Question: I copied CSS code for bs-example from the Bootstrap 3.0.3 docs site. I'm kind of a beginner with CSS, so if anyone could explain me this I would be thankful.
The following code:
'''
/* Echo out a label for the example */
.bs-example:after {
content: "Example";
position: absolute;
top: 15px;
left: 15px;
font-size: 12px;
font-weight: bold;
color: #bbb;
text-transform: uppercase;
letter-spacing: 1px;
}
'''
It works as expected,

but I would like the title, EXAMPLE, can be changeable. I would like to use a tag like let's say '<zd></zd>'.
Thanks in advance.
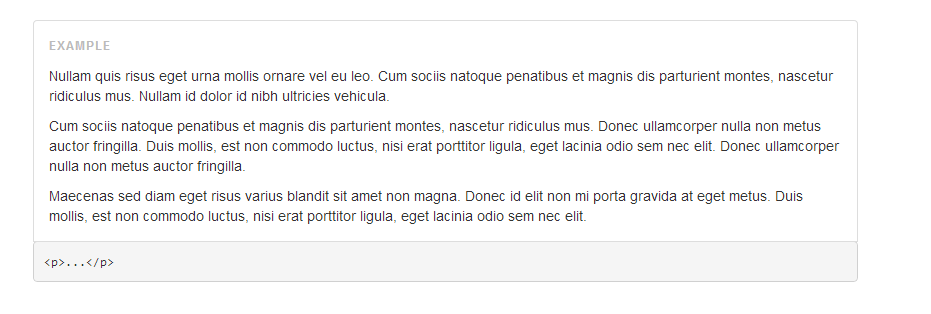
Answer: The :after selector Insert content after every '.bs-example' class.
Here, the Word Example will be added after every '.bs-example'.
<URL>
Instead of using 'content:"Example"', you can edit your titles in html and assign the same class to all titles. header tags are preferred. ie., You should definitely create a new custom stylsheet and override the classes you want to modify. This is a way you can always go back to the default styling provide by bootstrap.
This is a simple and easy step followed by all web developers as per W3C std.
Still you want to change title by code, you can get help from jQuery or JS.
Tip from Christofer Eliasson: If you want to redesign your page, you can just exchange your custom stylesheet with a new one. Instead of getting a completely new bootstrap file to be able to start over. Also, if you just want to go back to the default styling on just a few elements, it would be a mess to remember what changes you have made. So, write your custom css code in a separate stylesheet.